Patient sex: M
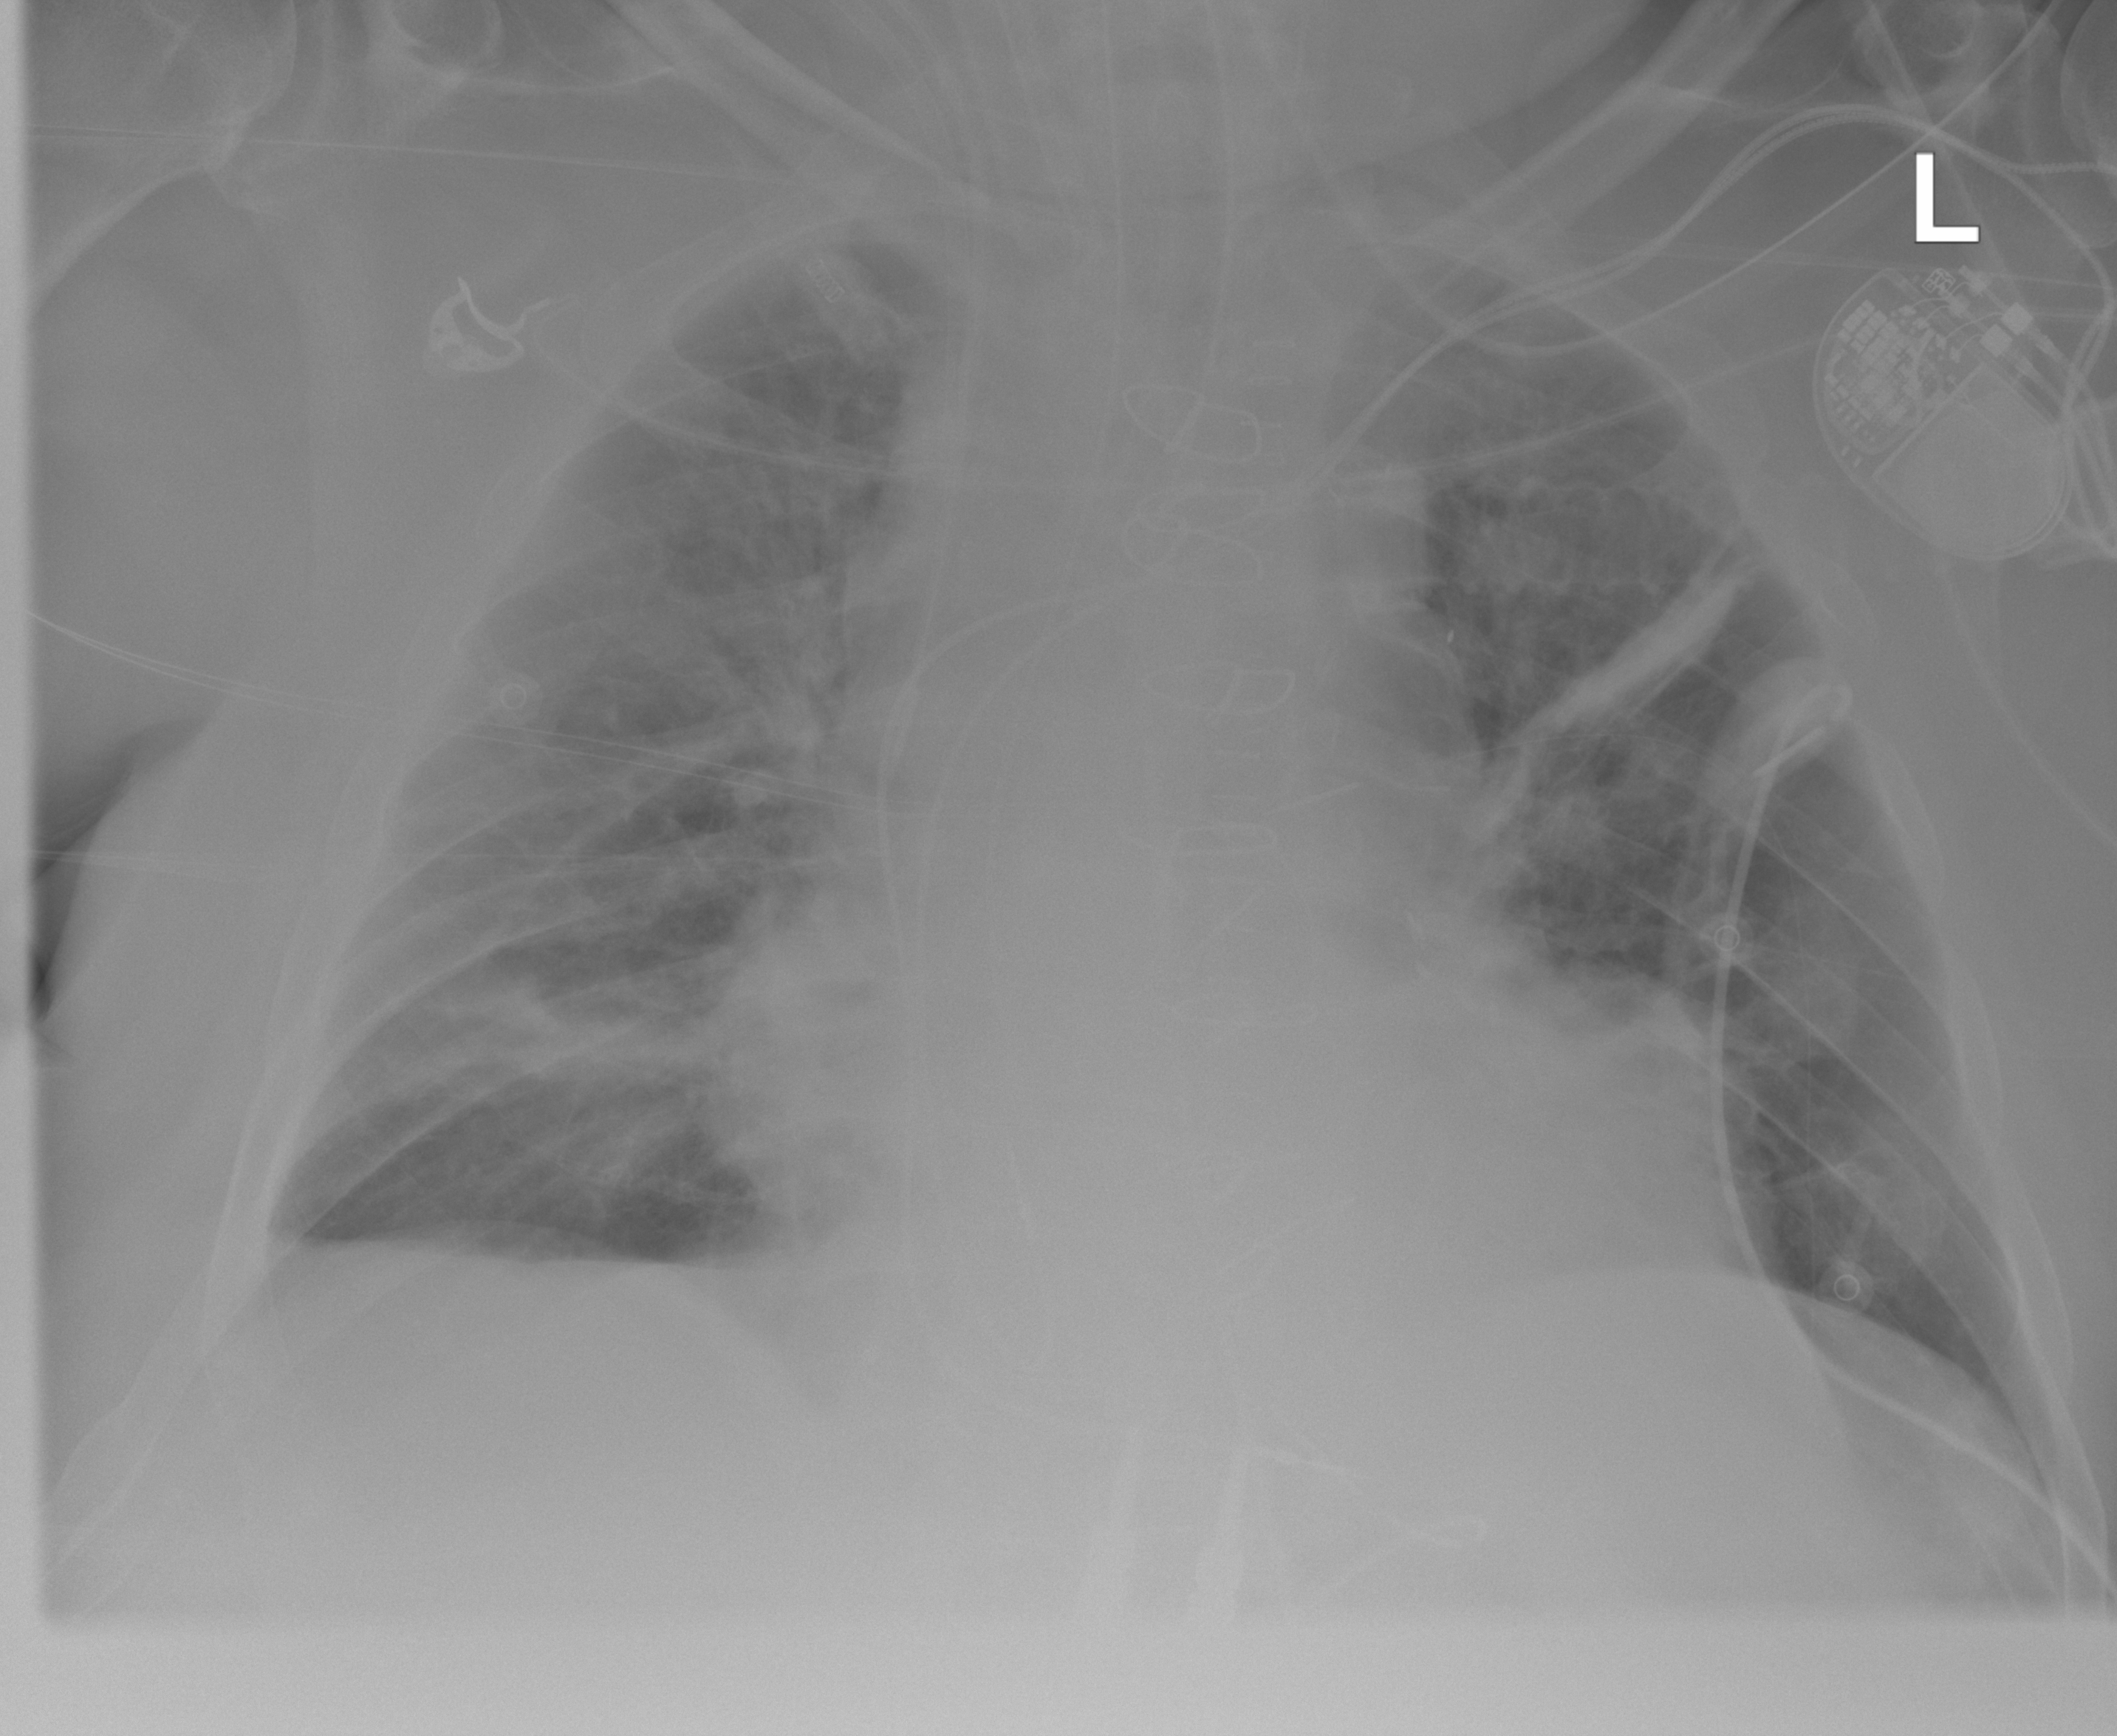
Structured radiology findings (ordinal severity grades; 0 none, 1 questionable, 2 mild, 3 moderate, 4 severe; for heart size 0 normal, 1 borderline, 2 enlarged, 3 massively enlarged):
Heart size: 2
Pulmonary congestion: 0
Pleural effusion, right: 2
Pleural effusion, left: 0
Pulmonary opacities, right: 0
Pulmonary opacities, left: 0
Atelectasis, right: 3
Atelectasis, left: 3